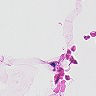
Metastatic tissue present: no